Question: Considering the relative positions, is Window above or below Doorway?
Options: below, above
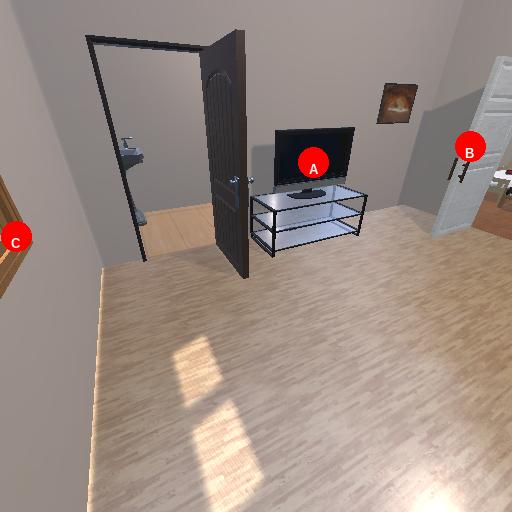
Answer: below